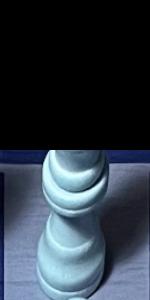
Label: Queen_White